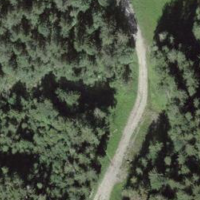
EUNIS habitat code: 43
Species observed at this site:
Tussilago farfara